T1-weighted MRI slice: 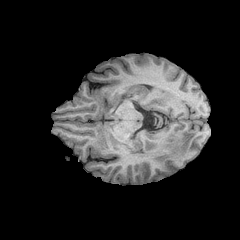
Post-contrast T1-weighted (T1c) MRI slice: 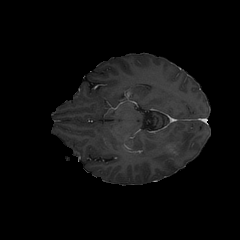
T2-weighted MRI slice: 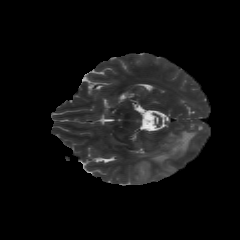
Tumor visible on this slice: yes